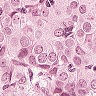
Metastatic tissue present: yes